Aerial crown-view tile of a tropical tree (Barro Colorado Island, Panama), acquired 20241014:
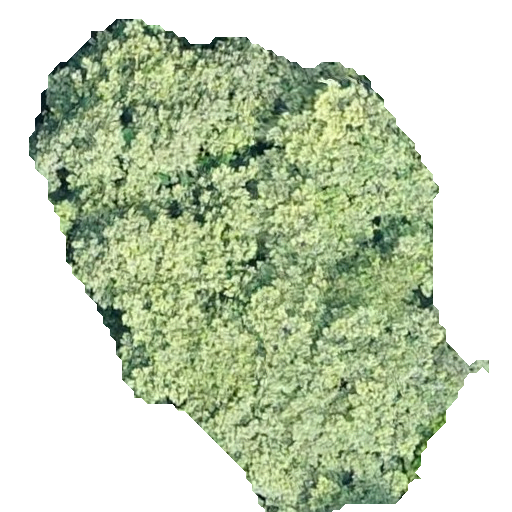
Species: Apeiba membranacea
GBIF accepted scientific name: Apeiba membranacea
Crown area: 225.827 m²